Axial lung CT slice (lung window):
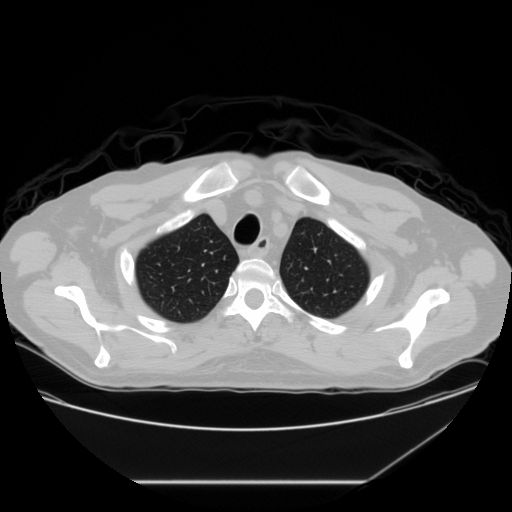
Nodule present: no